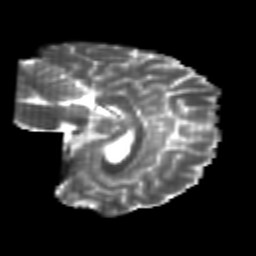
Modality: T2w
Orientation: sagittal
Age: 26
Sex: female
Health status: healthy
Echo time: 0.074 s